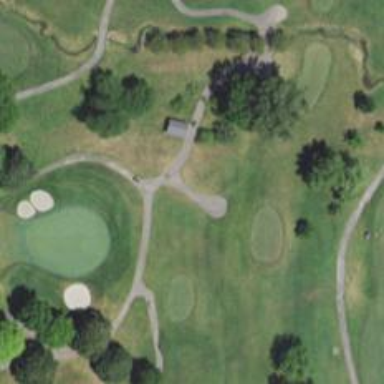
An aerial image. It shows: Pathway for golfing.